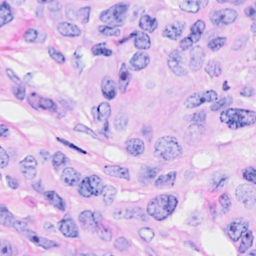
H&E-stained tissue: Breast